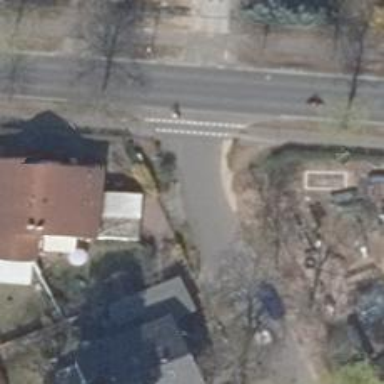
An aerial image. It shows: Road with "give way" sign.